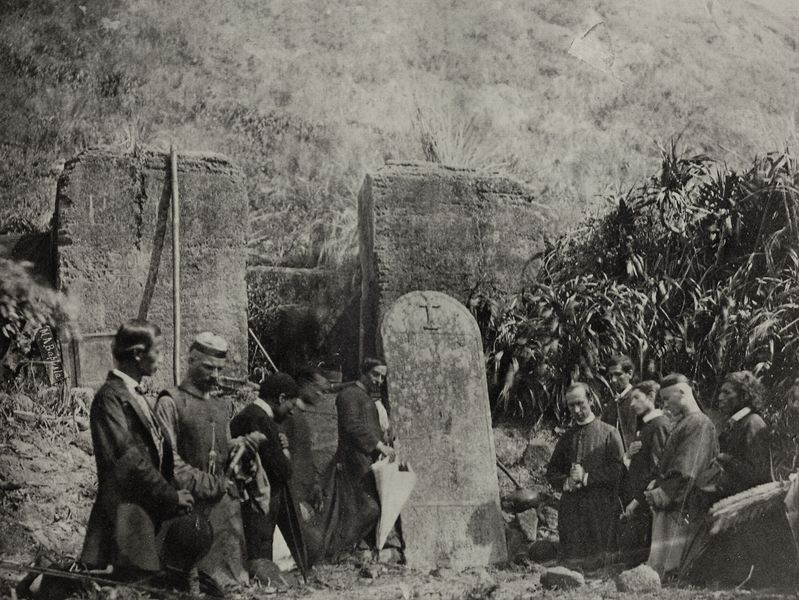
Titel: Priester und Laien am Grab des schon lange toten Christen
Künstler: M.A. Baptista
Schlagwörter: berg, dunkel, felsen, gruppe, mann, schatten, weiß, frauen, grün, menschen, frisur, grau, hell, holz, hut, hüte, kleider, licht, männer, schwarz, gras, regenschirm, schirm, wiese, anzug, anzüge, mütze, kleidung, kragen, mensch, stein, steine, tod, trauer, hände, erde, feld, gräser, hügel, natur, schilf, weide, büsche, kirche, sträucher, gewand, haare, personen, person, pflanze, pflanzen, stock, mais, schrift, stab, rede, acker, russland, afrika, fels, hang, mauer, soldaten, um 1900, palme, platte, knie, fliege, exotisch, foto, fotografie, photographie, melone, kreuz, religion, asien, schwarz-weiß, uniform, knien, soldat, stöcke, mäntel, friedhof, helm, beten, gebet, zeremonie, photo, china, andächtig, pfarrer, beerdigung, begräbnis, werkzeug, stäbe, grab, andacht, gottesdienst, pastor, priester, urwald, mönch, maisfeld, mönche, palmen, kreig, gedenken, hacke, schaufel, gläubige, kolonialismus, kolonie, monument, pater, gebetbuch, archäologie, grabmahl, ausgrabung, grabstein, grabsteine, mahnmal, graas, gefallener, grabplatte, chinese, trauerfeier, verwittert, schina, popen, expedition, mittelamerika, missionare, schottisch, mandarin, andach, kieen, zuckerrohr, segolene, segalene